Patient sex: M
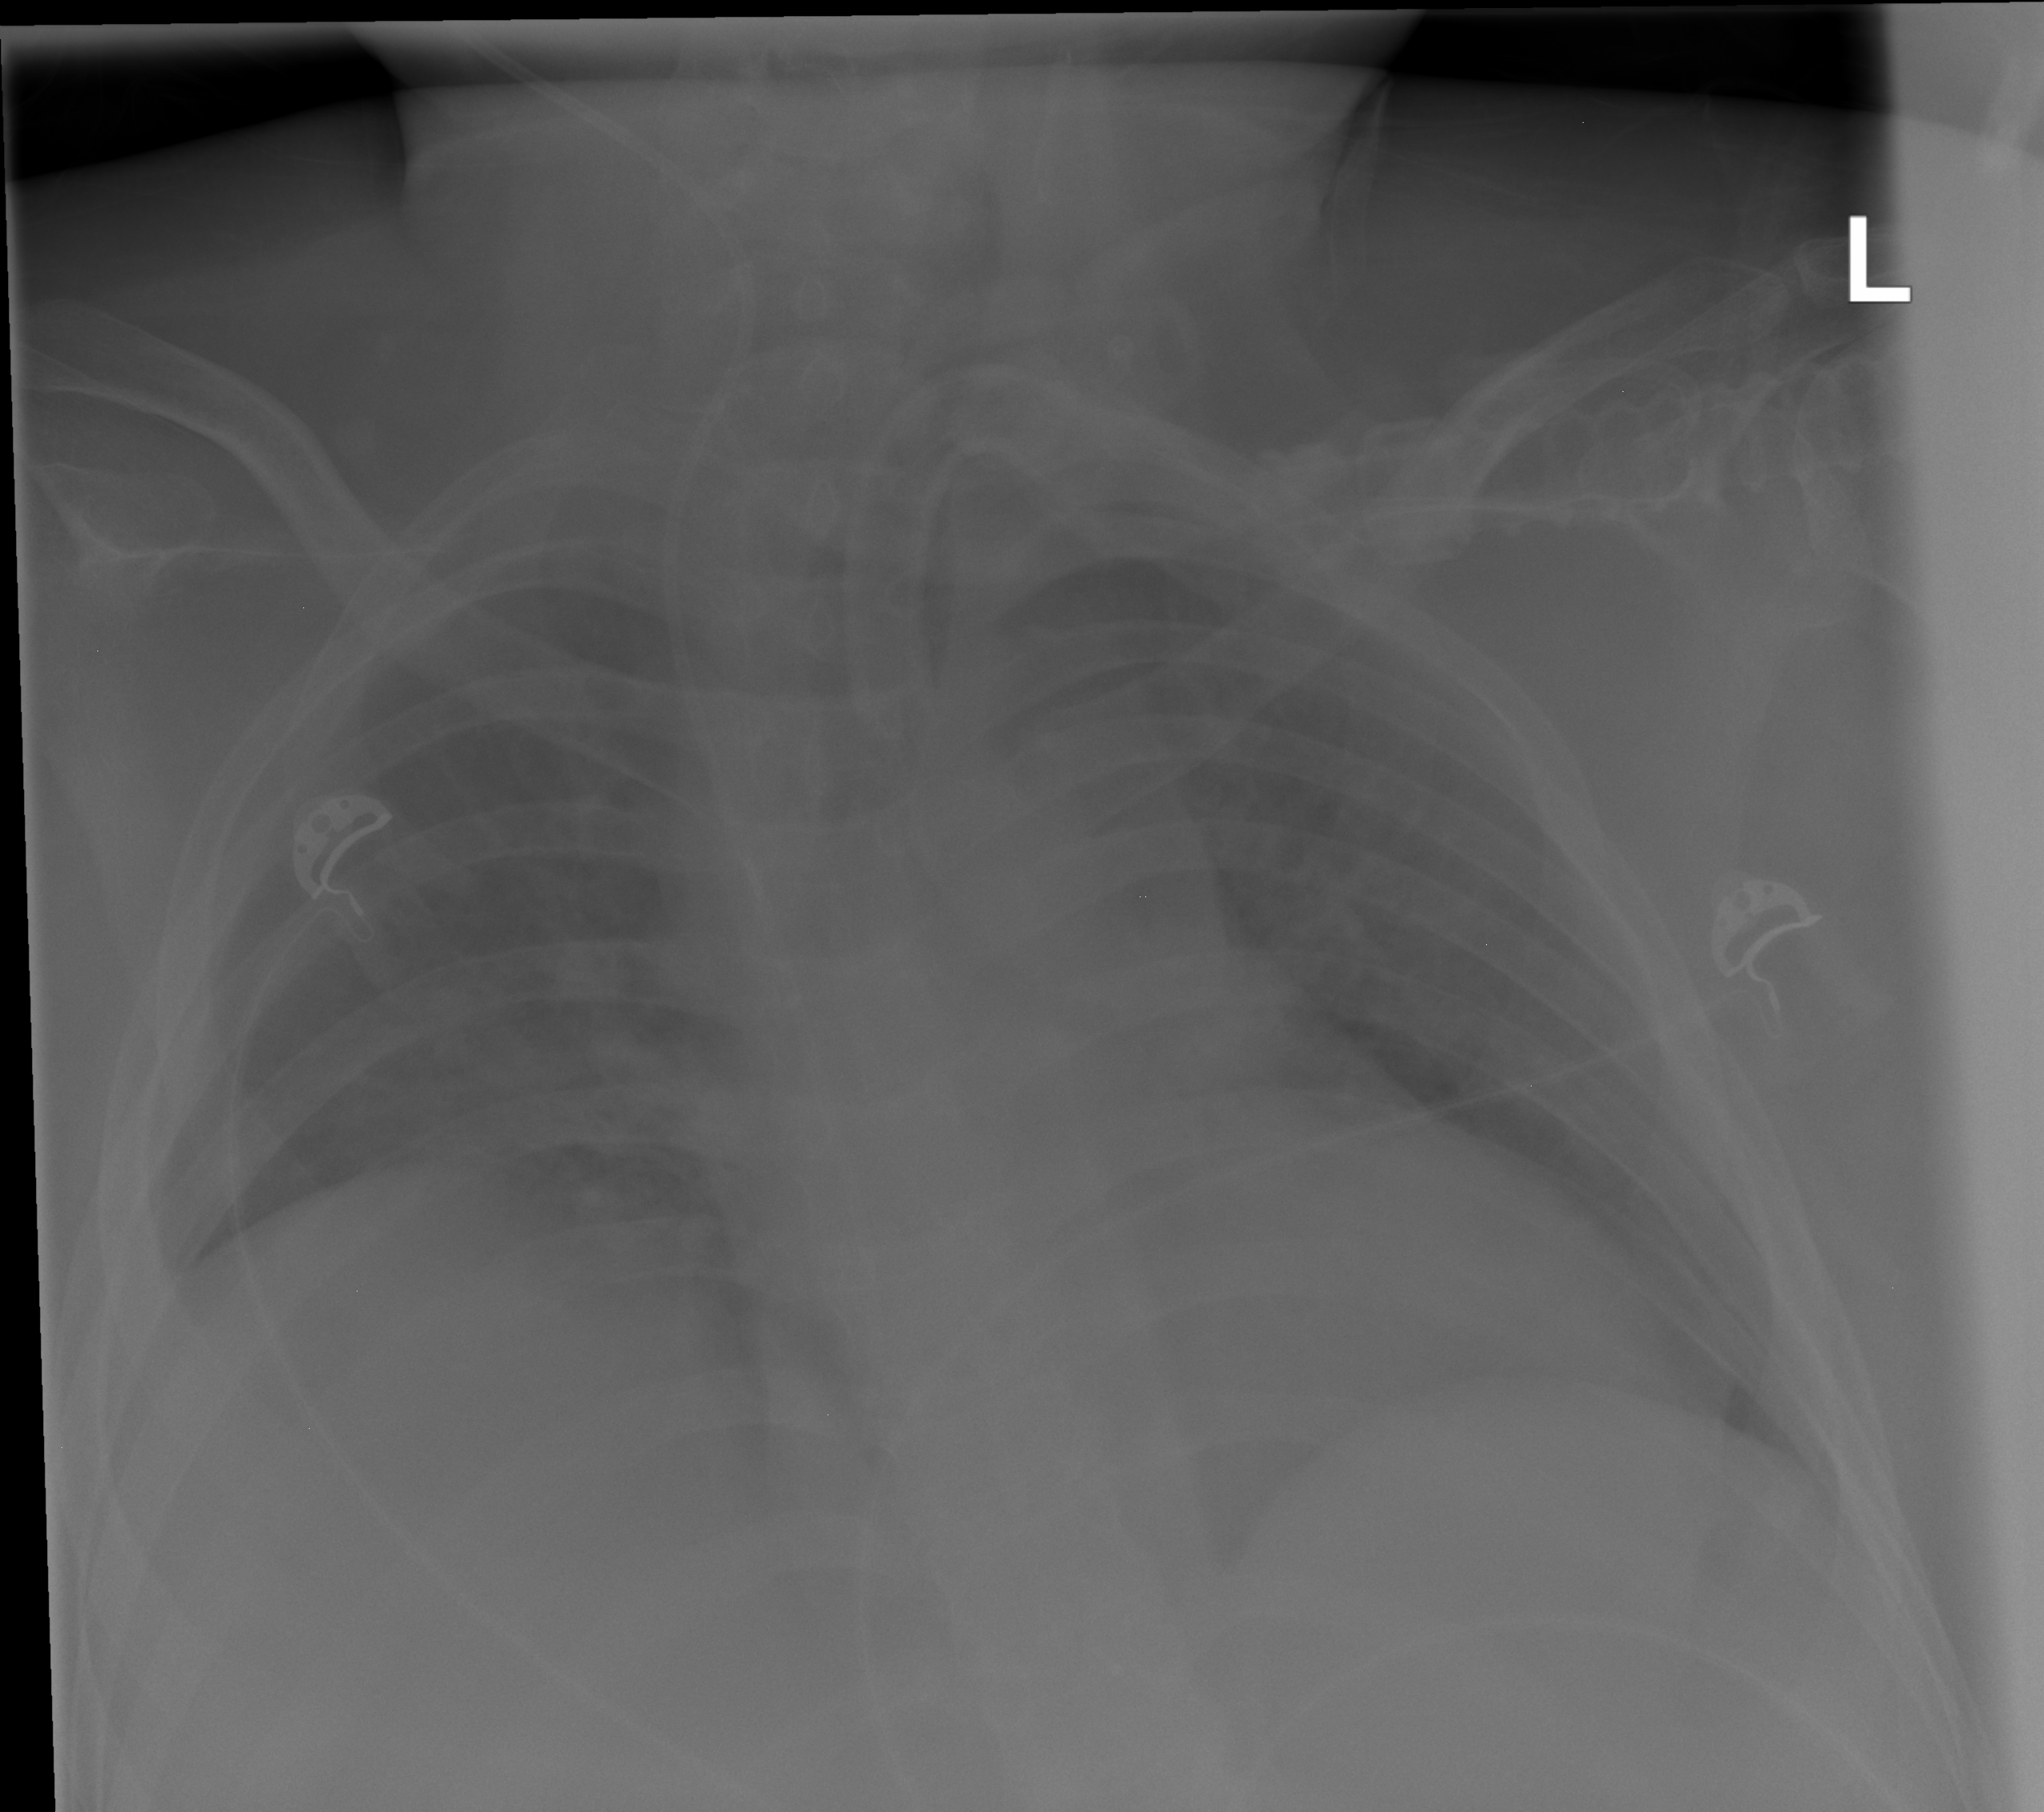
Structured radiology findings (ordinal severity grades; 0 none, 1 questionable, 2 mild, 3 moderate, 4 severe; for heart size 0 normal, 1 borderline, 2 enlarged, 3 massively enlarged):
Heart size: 2
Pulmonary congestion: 0
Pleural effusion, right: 0
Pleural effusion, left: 0
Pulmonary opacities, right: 0
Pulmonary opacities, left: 0
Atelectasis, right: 2
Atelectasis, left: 0